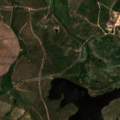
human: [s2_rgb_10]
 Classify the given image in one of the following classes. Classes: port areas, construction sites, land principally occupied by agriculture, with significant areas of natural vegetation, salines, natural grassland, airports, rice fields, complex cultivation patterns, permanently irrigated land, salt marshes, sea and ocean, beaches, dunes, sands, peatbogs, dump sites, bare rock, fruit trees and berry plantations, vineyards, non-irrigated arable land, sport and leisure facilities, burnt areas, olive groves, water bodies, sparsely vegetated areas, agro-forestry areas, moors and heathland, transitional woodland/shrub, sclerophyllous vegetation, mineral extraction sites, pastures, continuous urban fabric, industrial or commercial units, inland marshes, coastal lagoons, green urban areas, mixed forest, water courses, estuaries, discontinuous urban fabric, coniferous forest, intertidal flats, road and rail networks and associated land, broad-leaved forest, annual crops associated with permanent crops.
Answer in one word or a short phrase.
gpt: continuous urban fabric